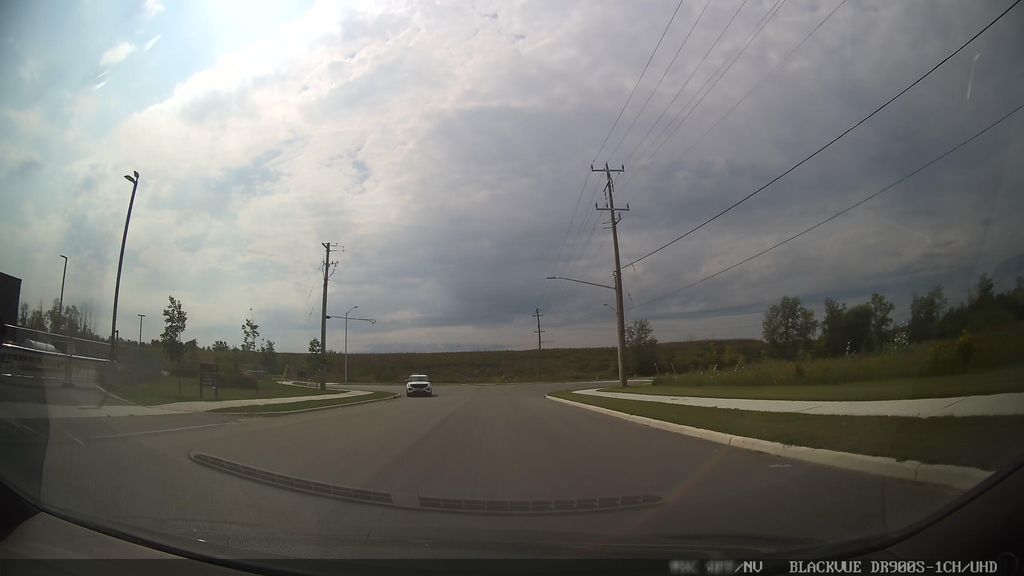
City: ottawa-gatineau